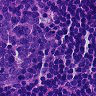
Metastatic tissue present: no